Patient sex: M
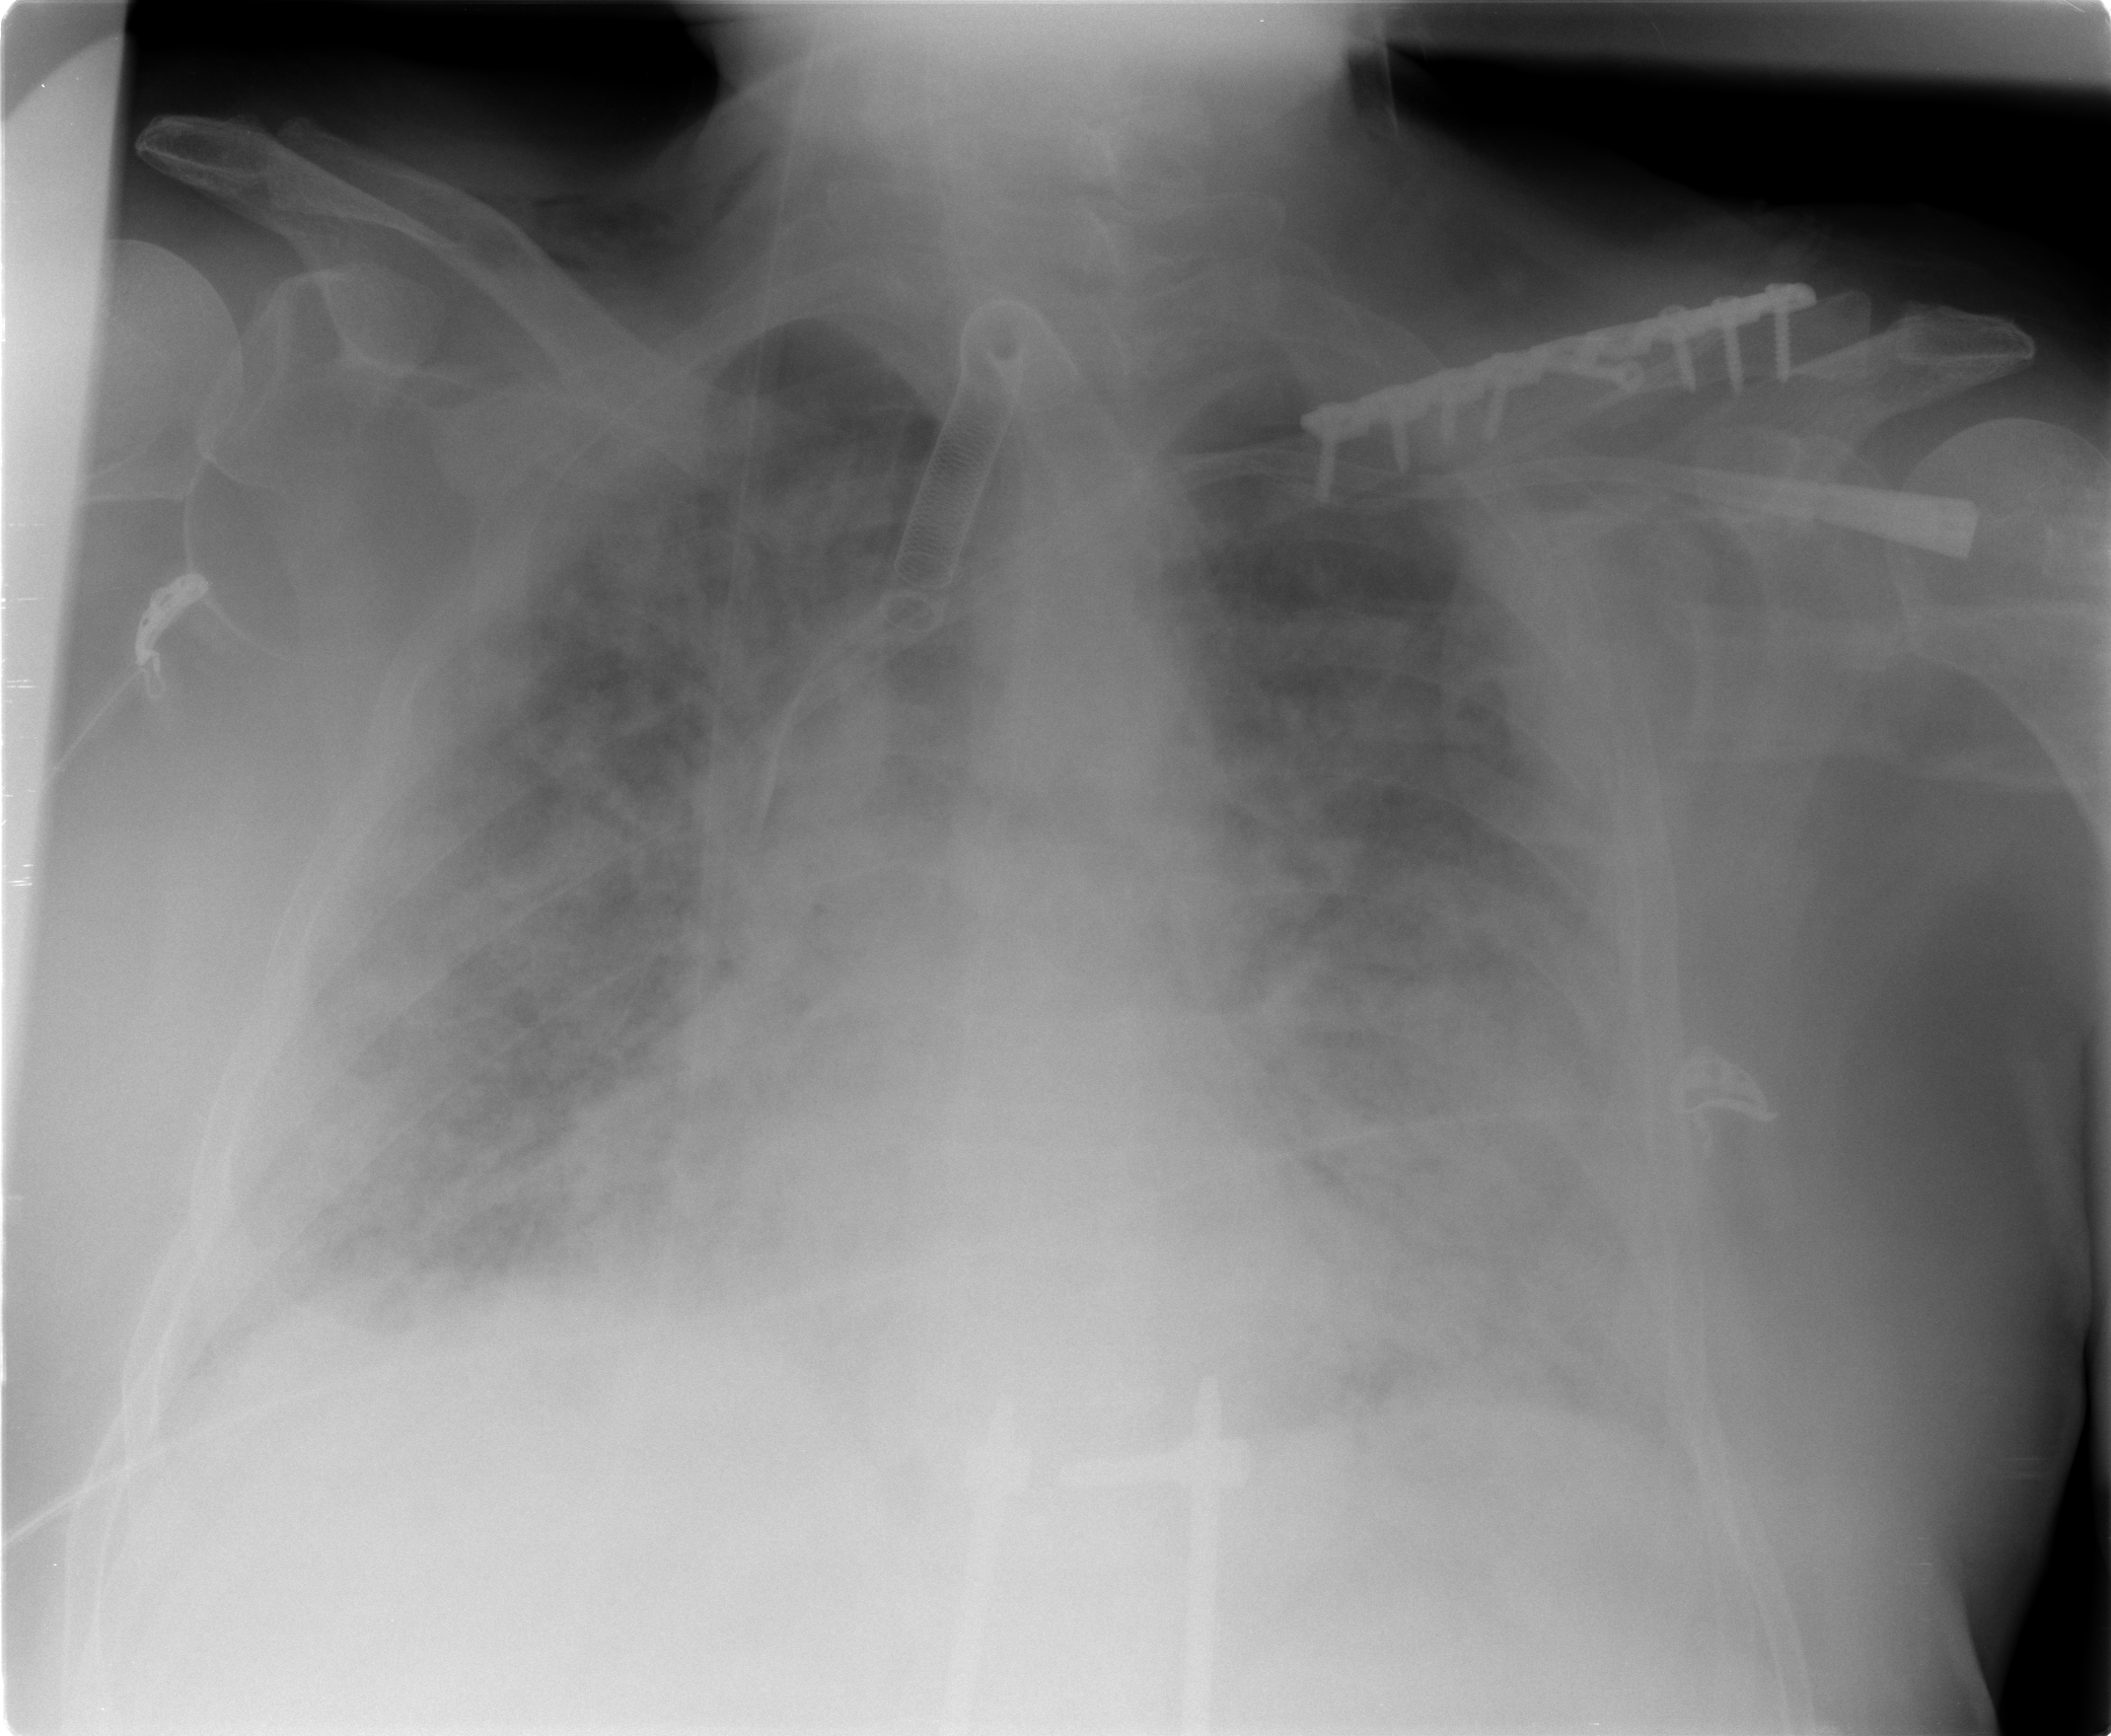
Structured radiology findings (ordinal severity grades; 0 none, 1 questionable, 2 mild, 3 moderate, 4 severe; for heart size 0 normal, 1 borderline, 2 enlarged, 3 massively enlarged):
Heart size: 0
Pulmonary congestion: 4
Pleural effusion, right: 2
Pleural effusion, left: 2
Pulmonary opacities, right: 4
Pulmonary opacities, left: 4
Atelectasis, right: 3
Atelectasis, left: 3